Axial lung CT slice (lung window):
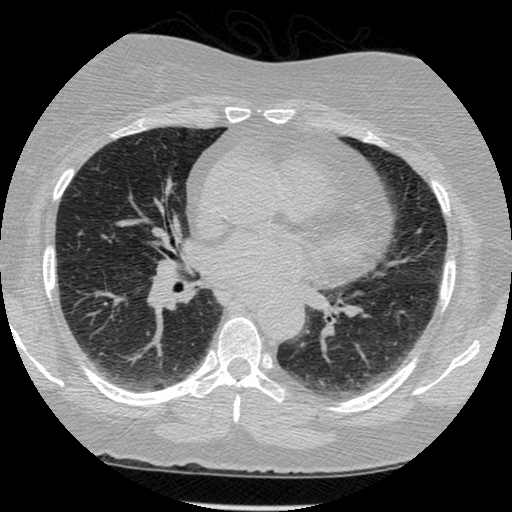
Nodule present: no